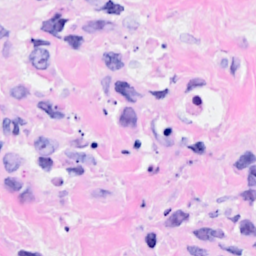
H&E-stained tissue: Breast